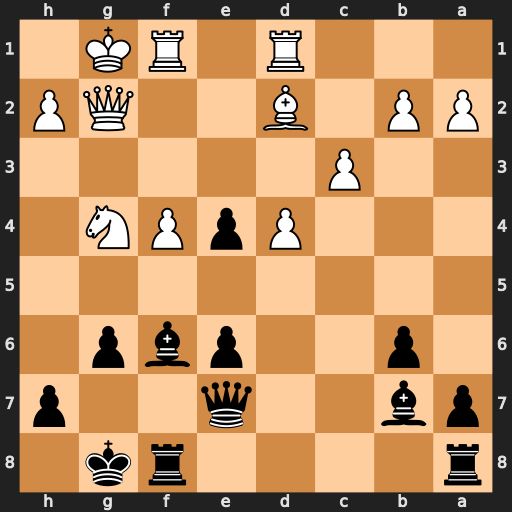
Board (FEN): r4rk1/pb2q2p/1p2pbp1/8/3PpPN1/2P5/PP1B2QP/3R1RK1
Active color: b
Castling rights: -
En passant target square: -
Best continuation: e3 Qe2 exd2